Question: I was recently working with jPlayer and I want the play bar ("jp-play-bar") to have a little knob in the right side when streaming, like the one in this pic:

Yet, when I try to set the background, the image is sliced and contained within the borders of the progress bar (jp-progress). How could I set it to pop up without breaking the other visuals? Has somebody tried?
Here's the demo version from their official website: <URL>
Thank you very much!
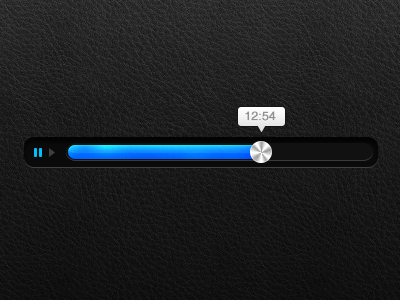
Answer: I've just had a fiddle around and came up with:
<URL>
With a little more tweaking, it should be very simple to replicate what you need.
You could also then use the '$.jPlayer.event.timeupdate' event to create the time bubble should you want to.